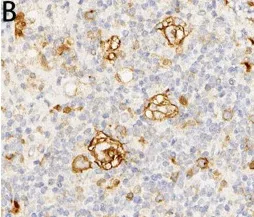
Pathological features of cHL components. HRS cells showed positive IHC staining for CD30.
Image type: pathology (immunostaining)